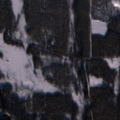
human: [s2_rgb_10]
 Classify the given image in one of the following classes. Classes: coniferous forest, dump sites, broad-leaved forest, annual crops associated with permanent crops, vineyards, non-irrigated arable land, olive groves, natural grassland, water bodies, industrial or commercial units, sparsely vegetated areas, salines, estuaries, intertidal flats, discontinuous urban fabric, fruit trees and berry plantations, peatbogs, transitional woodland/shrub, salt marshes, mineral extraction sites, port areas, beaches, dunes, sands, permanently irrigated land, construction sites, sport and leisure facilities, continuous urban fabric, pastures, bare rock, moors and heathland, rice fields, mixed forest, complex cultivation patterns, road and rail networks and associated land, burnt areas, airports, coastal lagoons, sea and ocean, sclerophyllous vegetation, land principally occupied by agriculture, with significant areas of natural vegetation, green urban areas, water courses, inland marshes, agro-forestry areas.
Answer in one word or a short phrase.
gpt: coniferous forest, transitional woodland/shrub, peatbogs